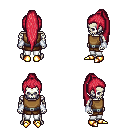
a pixel art fantasy rpg character, male body template, skeleton, leather chest armor, white pants, ruby red extra-long topknot hairstyle, white cloth bracers, gold boots, four views (front, back, left, right), 2x2 character sprite sheet, small pixel art, hard edges, no anti-aliasing